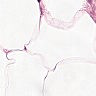
Metastatic tissue present: no